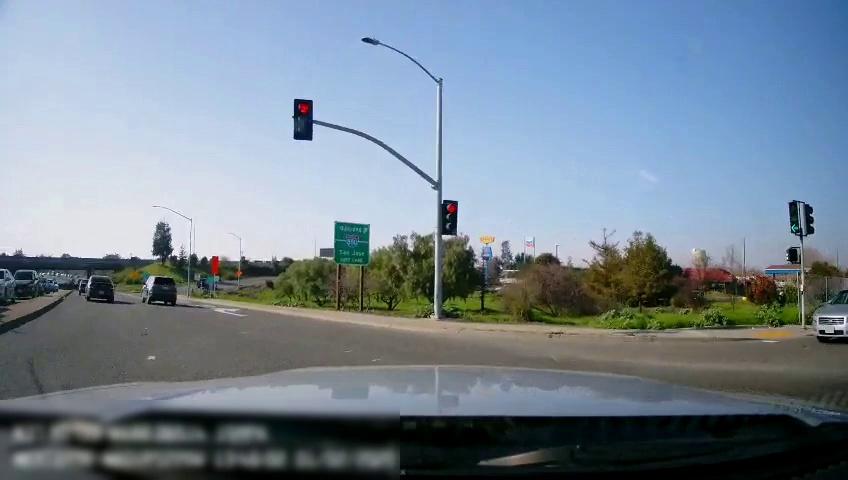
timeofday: Day
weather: Sunny
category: Drivable Space
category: Drivable Space
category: Vehicles | Car
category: Vehicles | Car
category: Vehicles | Car
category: Vehicles | Car
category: Vehicles | SUV
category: Vehicles | Car
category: Vehicles | Car
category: Vehicles | Car
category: Vehicles | Car
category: Vehicles | SUV
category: Vehicles | Car
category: Lanes | Current Lane
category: Traffic | Lights
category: Traffic | Lights
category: Traffic | Lights
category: Traffic | Lights
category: Traffic | Lights
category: Traffic | Signs
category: Traffic | Signs
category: Traffic | Signs